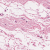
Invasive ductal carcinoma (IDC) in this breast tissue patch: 0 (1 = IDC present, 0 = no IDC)